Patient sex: M
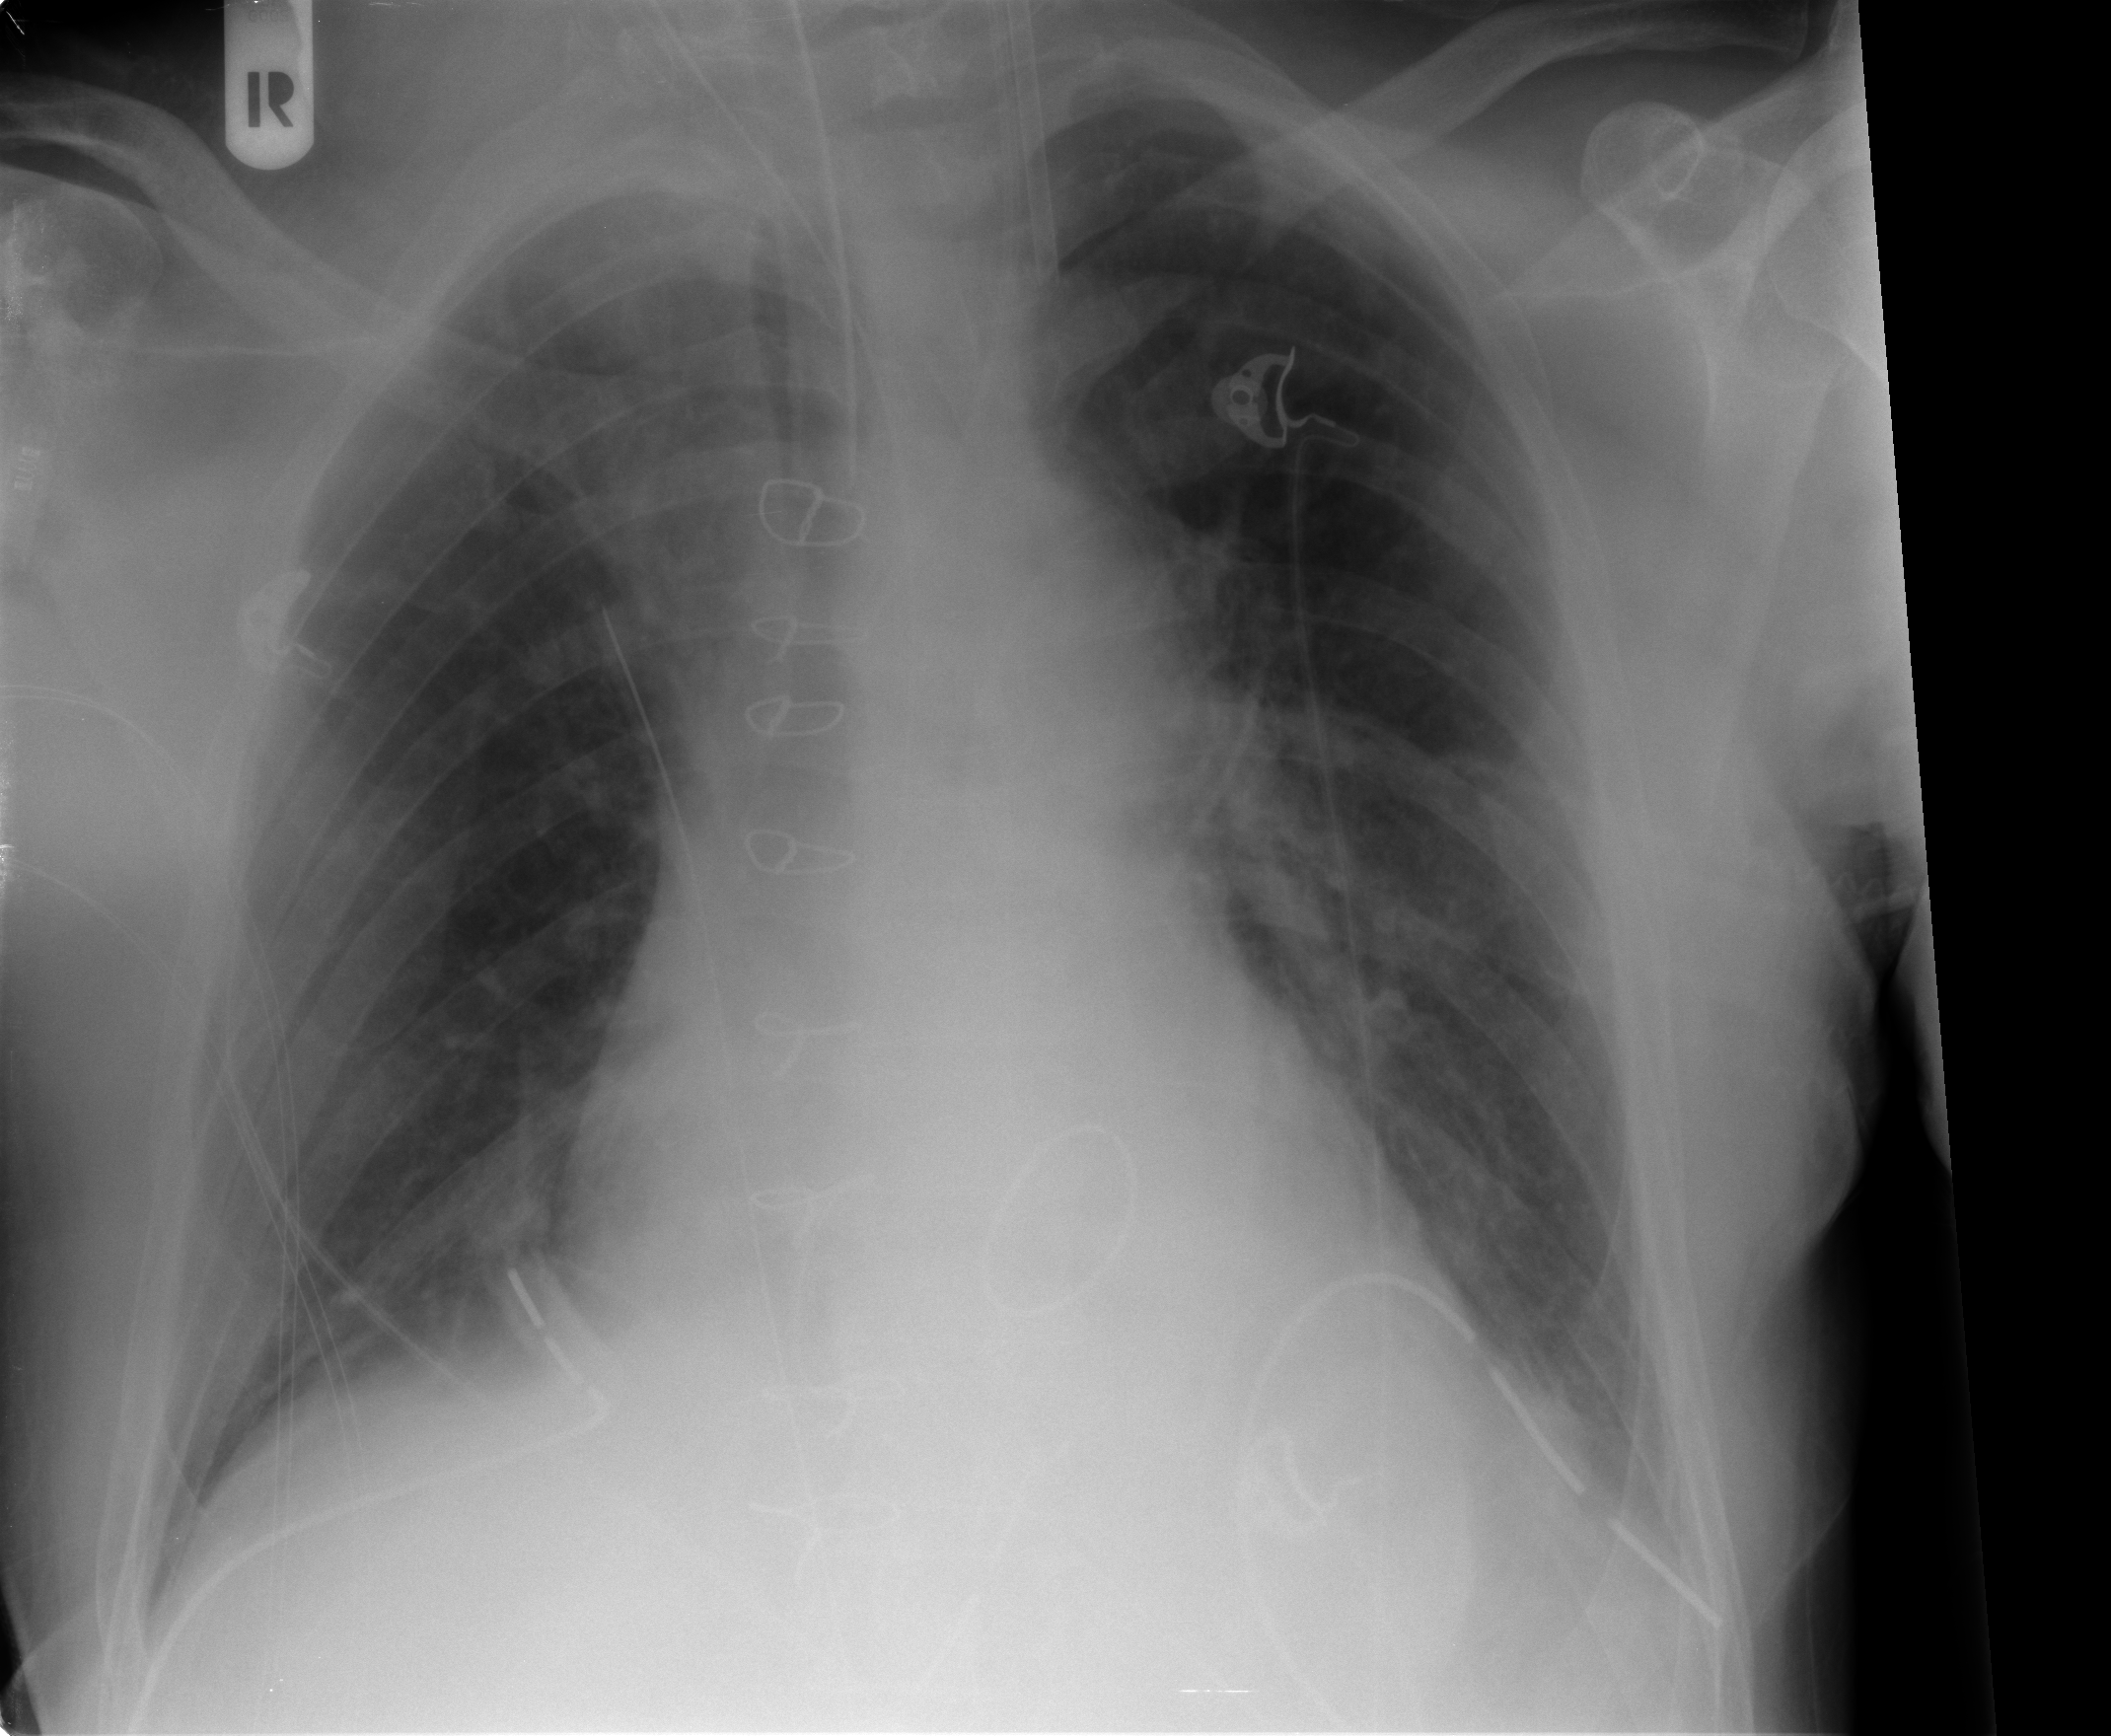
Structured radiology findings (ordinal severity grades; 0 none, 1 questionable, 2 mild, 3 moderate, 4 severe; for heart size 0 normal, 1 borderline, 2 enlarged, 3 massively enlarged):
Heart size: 2
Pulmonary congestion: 1
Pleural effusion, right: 0
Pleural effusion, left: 0
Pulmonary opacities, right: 0
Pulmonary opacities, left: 0
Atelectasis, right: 1
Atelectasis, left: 1